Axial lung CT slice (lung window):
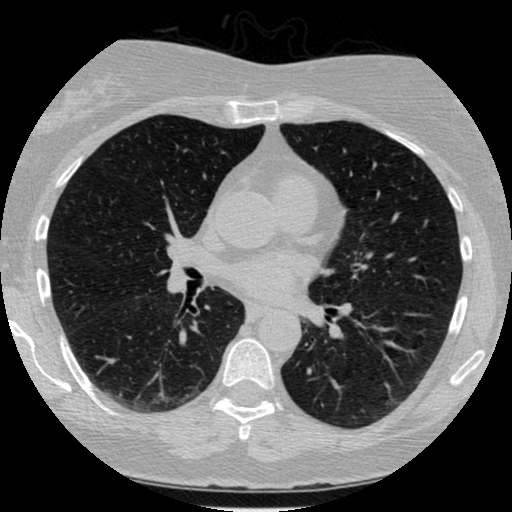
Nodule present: no